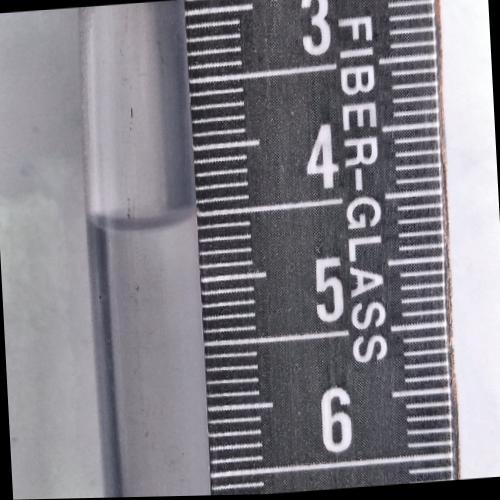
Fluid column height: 4.5 cm